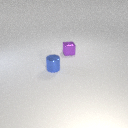
small blue metal cylinder in front of small purple metal cube